Question: I want to create XAML chat interface that will display messages differently depending on it's neighbours. Here's an example:

I think ListBox control is most suitable for this. I'm also thinking about different controls such as 'FlowDocumentReader' but I've never used them. Also I need to mention that message's text should be selectable (across multiple messages) and I don't know how to achieve this with ListBox.
The main point there is that if one side (viking in this case) send some messages in a row, the interface should concatenate those (use slim message header instead of full one). So, the look of message with header depends on whether previous message was sent by the same person.
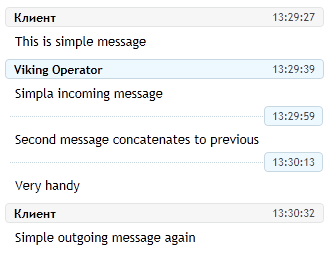
Answer: If you were just interested in the formatting of the Headers (full or small) then a 'ListBox'/'ListView'/'ItemsControl' with PreviousData in the 'RelativeSource' binding is the way to go (as pointed out by ).
But since you added that you wanted to support for selection across multiple messages then this pretty much rules out 'ItemsControl' and the classes that derives from it as far as I know. You'll have to use something like a <URL> instead.
Unfortunately 'FlowDocument' doesn't have the 'ItemsSource' property. There are examples of workarounds for this, like <URL>.
First you design the Blocks of the 'FlowDocument' in the designer and when you're satisfied you move them to a resource where you set 'x:Shared="False"'. This will enable you to create multiple instances of the resource instead of using the same one over and over. Then you use an 'ObservableCollection' as the "source" for the 'FlowDocument' and subscribe to the 'CollectionChanged' event, and in the eventhandler you get a new instance of the resource, check if you want the full or small header, and then add the blocks to the 'FlowDocument'. You could also add logic for Remove etc.
'''
<!-- xmlns:Collections="clr-namespace:System.Collections;assembly=mscorlib" -->
<Window.Resources>
<Collections:ArrayList x:Key="blocksTemplate" x:Shared="False">
<!-- Full Header -->
<Paragraph Name="fullHeader" Margin="5" BorderBrush="LightGray" BorderThickness="1" TextAlignment="Right">
<Figure HorizontalAnchor="ColumnLeft" BaselineAlignment="Center" Padding="0" Margin="0">
<Paragraph>
<Run Text="{Binding Sender}"/>
</Paragraph>
</Figure>
<Run Text="{Binding TimeSent, StringFormat={}{0:HH:mm:ss}}"/>
</Paragraph>
<!-- Small Header -->
<Paragraph Name="smallHeader" Margin="5" TextAlignment="Right">
<Run Text="{Binding TimeSent, StringFormat={}{0:HH:mm:ss}}"/>
</Paragraph>
<!-- Message -->
<Paragraph Margin="5">
<Run Text="{Binding Message}"/>
</Paragraph>
</Collections:ArrayList>
</Window.Resources>
<Grid>
<FlowDocumentScrollViewer>
<FlowDocument Name="flowDocument"
FontSize="14" FontFamily="Georgia"/>
</FlowDocumentScrollViewer>
</Grid>
'''
And the code behind could be along the following lines
'''
public ObservableCollection<ChatMessage> ChatMessages
{
get;
set;
}
public MainWindow()
{
InitializeComponent();
ChatMessages = new ObservableCollection<ChatMessage>();
ChatMessages.CollectionChanged += ChatMessages_CollectionChanged;
}
void ChatMessages_CollectionChanged(object sender, NotifyCollectionChangedEventArgs e)
{
ArrayList itemTemplate = flowDocument.TryFindResource("blocksTemplate") as ArrayList;
if (e.Action == NotifyCollectionChangedAction.Add)
{
foreach (ChatMessage chatMessage in e.NewItems)
{
foreach (Block block in itemTemplate)
{
bool addBlock = true;
int index = ChatMessages.IndexOf(chatMessage);
if (block.Name == "fullHeader" &&
(index > 0 && ChatMessages[index].Sender == ChatMessages[index - 1].Sender))
{
addBlock = false;
}
else if (block.Name == "smallHeader" &&
(index == 0 || ChatMessages[index].Sender != ChatMessages[index - 1].Sender))
{
addBlock = false;
}
if (addBlock == true)
{
block.DataContext = chatMessage;
flowDocument.Blocks.Add(block);
}
}
}
}
}
'''
And in my sample, 'ChatMessage' is just
'''
public class ChatMessage
{
public string Sender
{
get;
set;
}
public string Message
{
get;
set;
}
public DateTime TimeSent
{
get;
set;
}
}
'''
This will enable you to select text however you like in the messages

If you're using MVVM you can create an attached behavior instead of the code behind, I made a sample implementation of a similar scenario here: <URL>
Also, the MSDN page for 'FlowDocument' is very helpful: <URL>